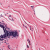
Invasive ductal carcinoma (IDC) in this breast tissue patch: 0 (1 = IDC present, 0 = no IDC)